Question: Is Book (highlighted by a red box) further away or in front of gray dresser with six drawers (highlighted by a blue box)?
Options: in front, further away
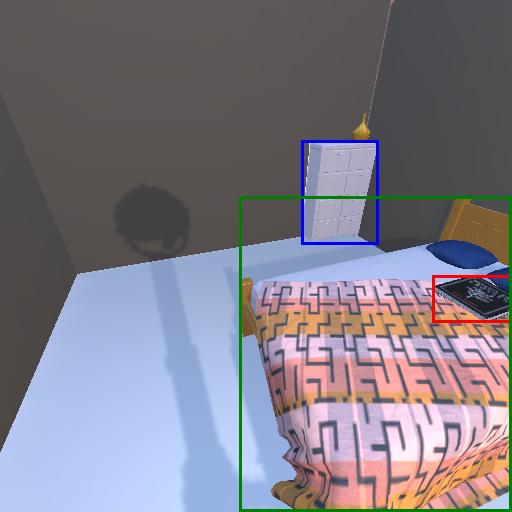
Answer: in front